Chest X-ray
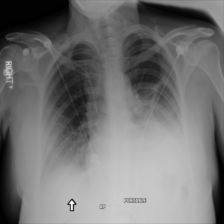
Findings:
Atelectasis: negative
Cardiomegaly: negative
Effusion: negative
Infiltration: negative
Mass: negative
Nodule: negative
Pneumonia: negative
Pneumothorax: negative
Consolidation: negative
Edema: negative
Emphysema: negative
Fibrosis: negative
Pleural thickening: negative
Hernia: negative